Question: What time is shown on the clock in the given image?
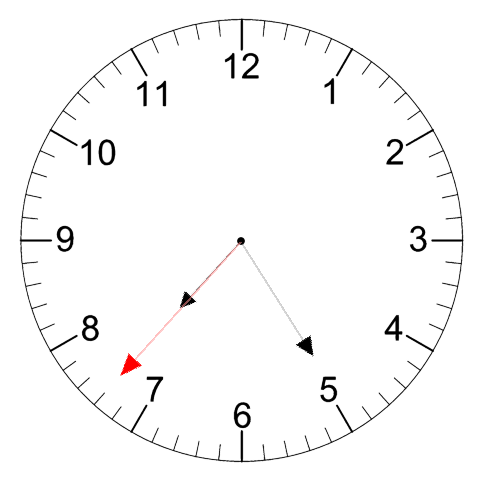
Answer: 07:24:37